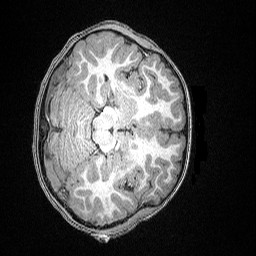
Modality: T1w
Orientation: axial
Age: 83
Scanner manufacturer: siemens
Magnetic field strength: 3 T
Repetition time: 2.5 s
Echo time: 0.00347 s